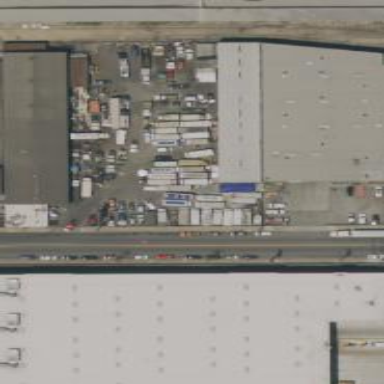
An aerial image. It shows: Warehouse building.